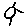
Label: sun